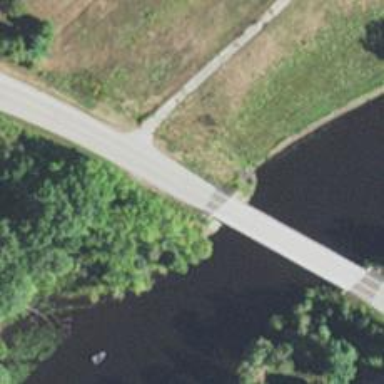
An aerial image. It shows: Tertiary road passing over bridge.